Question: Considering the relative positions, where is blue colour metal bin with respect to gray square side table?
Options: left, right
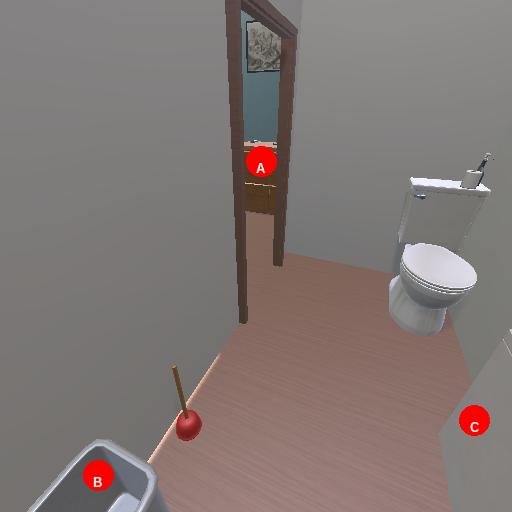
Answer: left